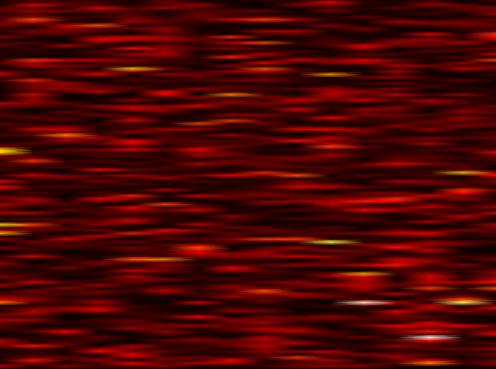
Label: OFDM